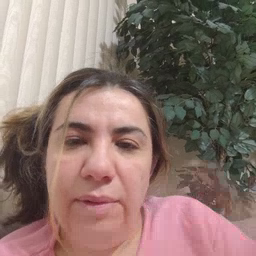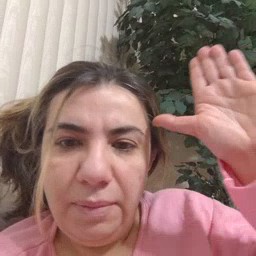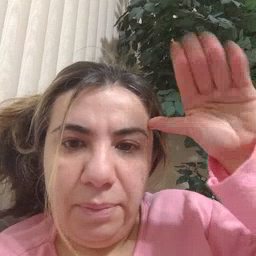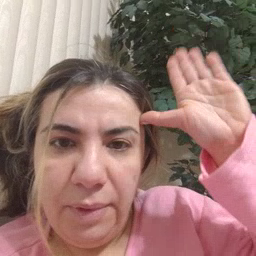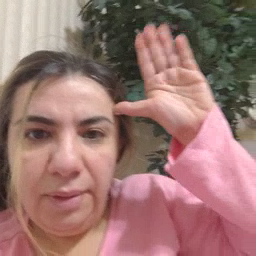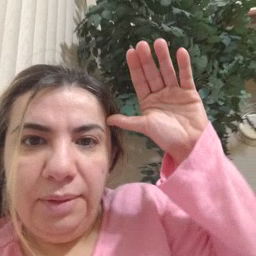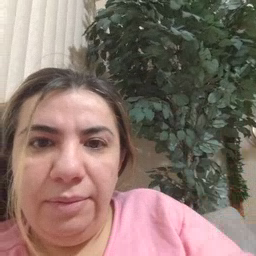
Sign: donkey